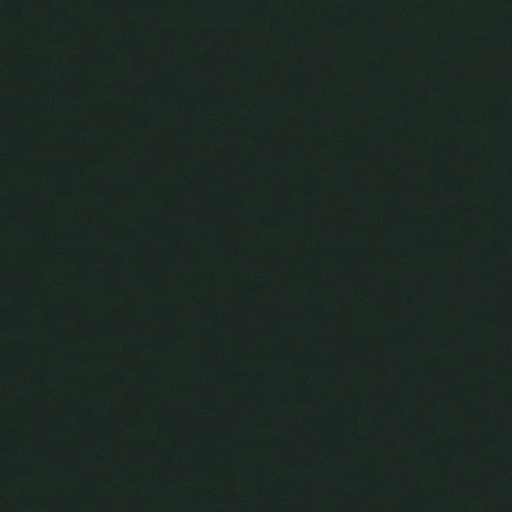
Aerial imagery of island in South Dakota named Mission Island (historical) containing only open water